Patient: sex F, age 58
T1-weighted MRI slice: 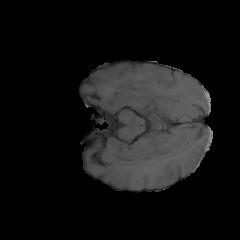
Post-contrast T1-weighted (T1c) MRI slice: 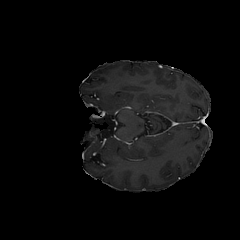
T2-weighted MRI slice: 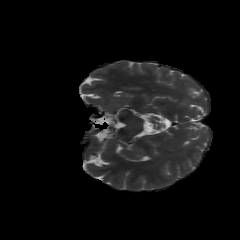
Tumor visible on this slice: no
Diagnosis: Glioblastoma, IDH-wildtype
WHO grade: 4